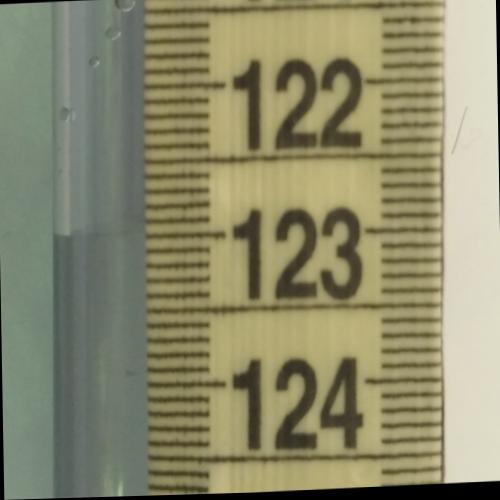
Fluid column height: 123.0 cm